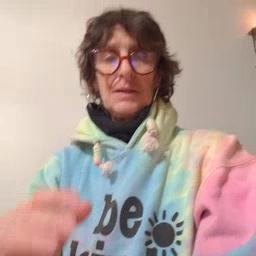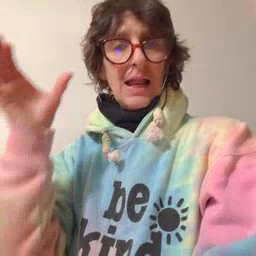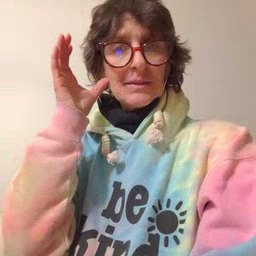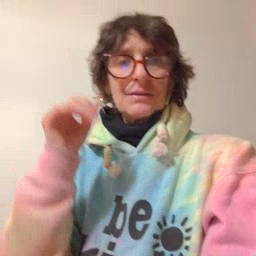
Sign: listen